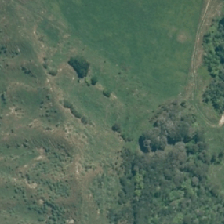
Land cover: high_producing_grassland